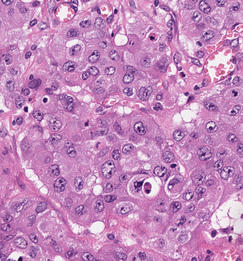
Tumor epithelial tissue: yes
Tumor-associated stroma tissue: no
Normal tissue: no